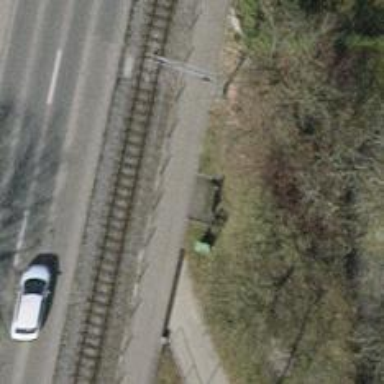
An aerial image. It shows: Brown bench in the vicinity.